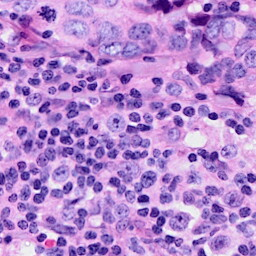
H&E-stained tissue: Breast